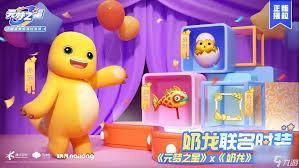
Label: nailong